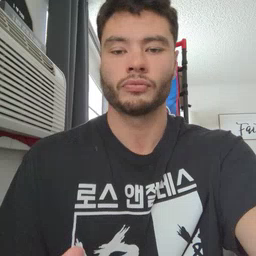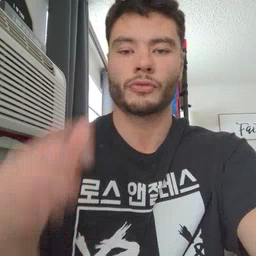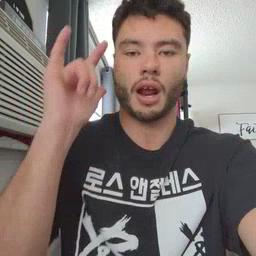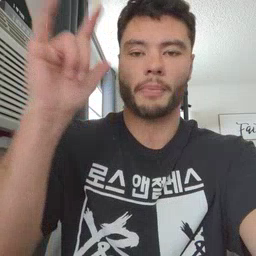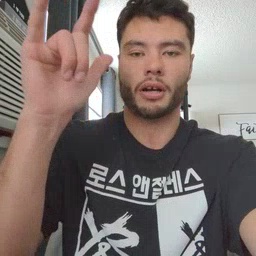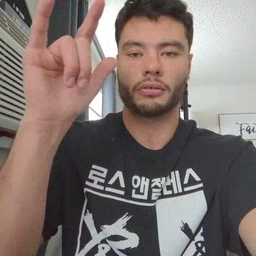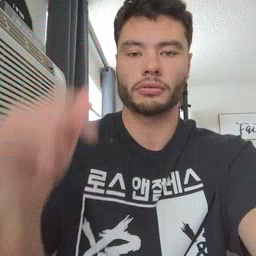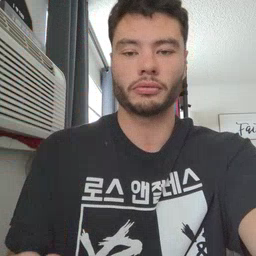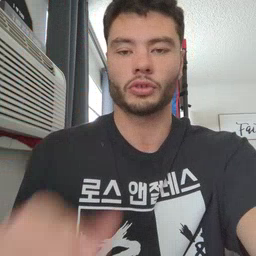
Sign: airplane